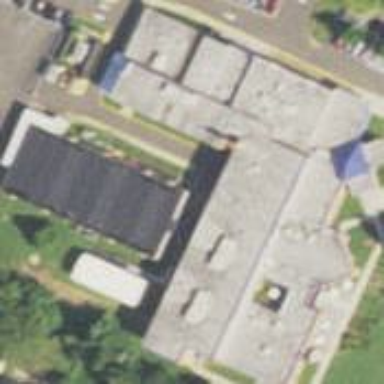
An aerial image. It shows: School building.